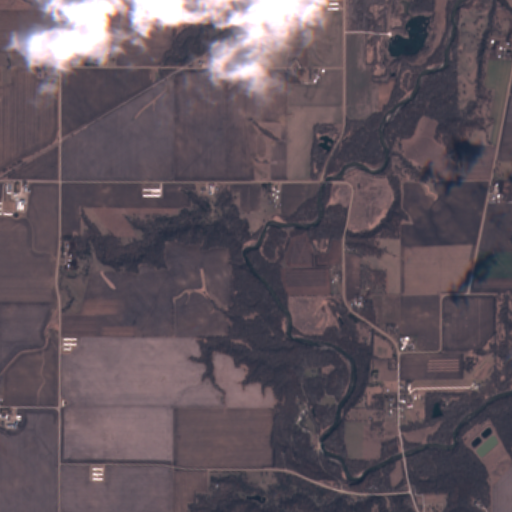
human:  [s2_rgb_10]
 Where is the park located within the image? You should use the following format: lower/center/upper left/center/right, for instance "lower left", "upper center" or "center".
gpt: The park is located in the lower right of the image.
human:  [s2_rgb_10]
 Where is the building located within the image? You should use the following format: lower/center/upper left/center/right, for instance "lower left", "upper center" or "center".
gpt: The building is located in the upper left of the image.
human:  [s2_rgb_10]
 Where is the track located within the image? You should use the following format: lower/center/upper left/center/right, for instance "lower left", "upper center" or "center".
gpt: There is no track in the image.